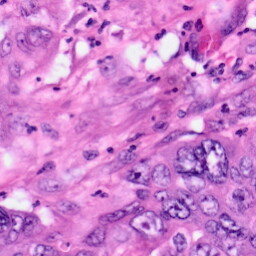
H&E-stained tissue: Pancreatic